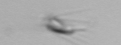
Label: Calciopappus